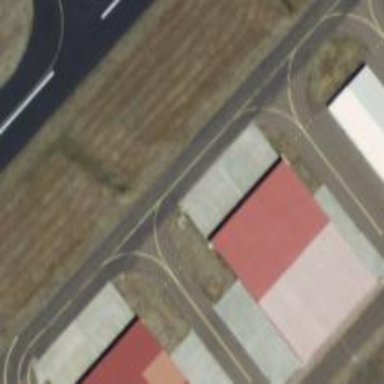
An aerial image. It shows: View of taxiway at the airport.